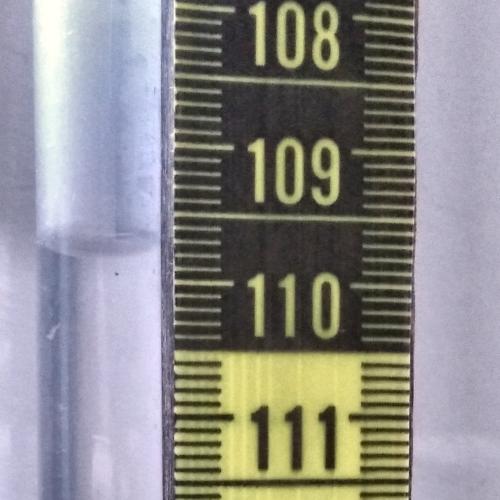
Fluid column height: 109.8 cm